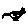
Label: cat